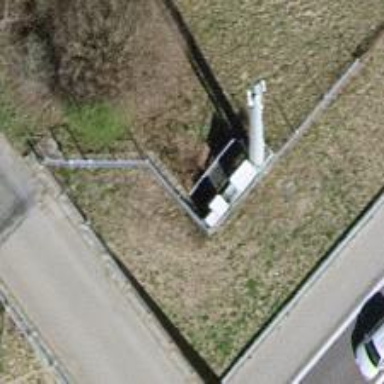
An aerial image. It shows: Man-made mast used for communication purposes.